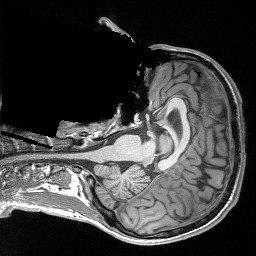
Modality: T1w
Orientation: axial